Question: I have <URL> file.
'''
// Load a page into the DOM.
$.mobile.loadPage = function (url, options) {
// This function uses deferred notifications to let callers
// know when the page is done loading, or if an error has occurred.
var deferred = $.Deferred(),
// The default loadPage options with overrides specified by
// the caller.
settings = $.extend({}, $.mobile.loadPage.defaults, options),
// The DOM element for the page after it has been loaded.
page = null,
// If the reloadPage option is true, and the page is already
// in the DOM, dupCachedPage will be set to the page element
// so that it can be removed after the new version of the
// page is loaded off the network.
dupCachedPage = null,
// determine the current base url
findBaseWithDefault = function () {
var closestBase = ($.mobile.activePage && getClosestBaseUrl($.mobile.activePage));
return closestBase || documentBase.hrefNoHash;
},
// The absolute version of the URL passed into the function. This
// version of the URL may contain dialog/subpage params in it.
absUrl = path.makeUrlAbsolute(url, findBaseWithDefault());
// If the caller provided data, and we're using "get" request,
// append the data to the URL.
if (settings.data && settings.type === "get") {
absUrl = path.addSearchParams(absUrl, settings.data);
settings.data = undefined;
}
// If the caller is using a "post" request, reloadPage must be true
if (settings.data && settings.type === "post") {
settings.reloadPage = true;
}
// The absolute version of the URL minus any dialog/subpage params.
// In otherwords the real URL of the page to be loaded.
var fileUrl = path.getFilePath(absUrl),
// The version of the Url actually stored in the data-url attribute of
// the page. For embedded pages, it is just the id of the page. For pages
// within the same domain as the document base, it is the site relative
// path. For cross-domain pages (Phone Gap only) the entire absolute Url
// used to load the page.
dataUrl = path.convertUrlToDataUrl(absUrl);
// Make sure we have a pageContainer to work with.
settings.pageContainer = settings.pageContainer || $.mobile.pageContainer;
// Check to see if the page already exists in the DOM.
page = settings.pageContainer.children(":jqmData(url='" + dataUrl + "')");
// If we failed to find the page, check to see if the url is a
// reference to an embedded page. If so, it may have been dynamically
// injected by a developer, in which case it would be lacking a data-url
// attribute and in need of enhancement.
if (page.length === 0 && dataUrl && !path.isPath(dataUrl)) {
page = settings.pageContainer.children("#" + dataUrl)
.attr("data-" + $.mobile.ns + "url", dataUrl);
}
// If we failed to find a page in the DOM, check the URL to see if it
// refers to the first page in the application. If it isn't a reference
// to the first page and refers to non-existent embedded page, error out.
if (page.length === 0) {
if ($.mobile.firstPage && path.isFirstPageUrl(fileUrl)) {
// Check to make sure our cached-first-page is actually
// in the DOM. Some user deployed apps are pruning the first
// page from the DOM for various reasons, we check for this
// case here because we don't want a first-page with an id
// falling through to the non-existent embedded page error
// case. If the first-page is not in the DOM, then we let
// things fall through to the ajax loading code below so
// that it gets reloaded.
if ($.mobile.firstPage.parent().length) {
page = $($.mobile.firstPage);
}
} else if (path.isEmbeddedPage(fileUrl)) {
deferred.reject(absUrl, options);
return deferred.promise();
}
}
// Reset base to the default document base.
if (base) {
base.reset();
}
// If the page we are interested in is already in the DOM,
// and the caller did not indicate that we should force a
// reload of the file, we are done. Otherwise, track the
// existing page as a duplicated.
if (page.length) {
if (!settings.reloadPage) {
enhancePage(page, settings.role);
deferred.resolve(absUrl, options, page);
return deferred.promise();
}
dupCachedPage = page;
}
var mpc = settings.pageContainer,
pblEvent = new $.Event("pagebeforeload"),
triggerData = { url: url, absUrl: absUrl, dataUrl: dataUrl, deferred: deferred, options: settings };
// Let listeners know we're about to load a page.
mpc.trigger(pblEvent, triggerData);
// If the default behavior is prevented, stop here!
if (pblEvent.isDefaultPrevented()) {
return deferred.promise();
}
if (settings.showLoadMsg) {
// This configurable timeout allows cached pages a brief delay to load without showing a message
var loadMsgDelay = setTimeout(function () {
$.mobile.showPageLoadingMsg();
}, settings.loadMsgDelay),
// Shared logic for clearing timeout and removing message.
hideMsg = function () {
// Stop message show timer
clearTimeout(loadMsgDelay);
// Hide loading message
$.mobile.hidePageLoadingMsg();
};
}
if (!($.mobile.allowCrossDomainPages || path.isSameDomain(documentUrl, absUrl))) {
deferred.reject(absUrl, options);
} else {
// Load the new page.
$.ajax({
url: fileUrl,
type: settings.type,
data: settings.data,
dataType: "html",
success: function (html, textStatus, xhr) {
//pre-parse html to check for a data-url,
//use it as the new fileUrl, base path, etc
var all = $("<div></div>"),
//page title regexp
newPageTitle = html.match(/<title[^>]*>([^<]*)/) && RegExp.$1,
// TODO handle dialogs again
pageElemRegex = new RegExp("(<[^>]+\bdata-" + $.mobile.ns + "role=["']?page["']?[^>]*>)"),
dataUrlRegex = new RegExp("\bdata-" + $.mobile.ns + "url=["']?([^"'>]*)["']?");
// data-url must be provided for the base tag so resource requests can be directed to the
// correct url. loading into a temprorary element makes these requests immediately
if (pageElemRegex.test(html)
&& RegExp.$1
&& dataUrlRegex.test(RegExp.$1)
&& RegExp.$1) {
url = fileUrl = path.getFilePath(RegExp.$1);
}
if (base) {
base.set(fileUrl);
}
//workaround to allow scripts to execute when included in page divs
all.get(0).innerHTML = html;
page = all.find(":jqmData(role='page'), :jqmData(role='dialog')").first();
//if page elem couldn't be found, create one and insert the body element's contents
if (!page.length) {
page = $("<div data-" + $.mobile.ns + "role='page'>" + html.split(/<\/?body[^>]*>/gmi)[1] + "</div>");
}
if (newPageTitle && !page.jqmData("title")) {
if (~newPageTitle.indexOf("&")) {
newPageTitle = $("<div>" + newPageTitle + "</div>").text();
}
page.jqmData("title", newPageTitle);
}
//rewrite src and href attrs to use a base url
if (!$.support.dynamicBaseTag) {
var newPath = path.get(fileUrl);
page.find("[src], link[href], a[rel='external'], :jqmData(ajax='false'), a[target]").each(function () {
var thisAttr = $(this).is('[href]') ? 'href' :
$(this).is('[src]') ? 'src' : 'action',
thisUrl = $(this).attr(thisAttr);
// XXX_jblas: We need to fix this so that it removes the document
// base URL, and then prepends with the new page URL.
//if full path exists and is same, chop it - helps IE out
thisUrl = thisUrl.replace(location.protocol + '//' + location.host + location.pathname, '');
if (!/^(\w+:|#|\/)/.test(thisUrl)) {
$(this).attr(thisAttr, newPath + thisUrl);
}
});
}
//append to page and enhance
// TODO taging a page with external to make sure that embedded pages aren't removed
// by the various page handling code is bad. Having page handling code in many
// places is bad. Solutions post 1.0
page
.attr("data-" + $.mobile.ns + "url", path.convertUrlToDataUrl(fileUrl))
.attr("data-" + $.mobile.ns + "external-page", true)
.appendTo(settings.pageContainer);
// wait for page creation to leverage options defined on widget
page.one('pagecreate', $.mobile._bindPageRemove);
enhancePage(page, settings.role);
// Enhancing the page may result in new dialogs/sub pages being inserted
// into the DOM. If the original absUrl refers to a sub-page, that is the
// real page we are interested in.
if (absUrl.indexOf("&" + $.mobile.subPageUrlKey) > -1) {
page = settings.pageContainer.children(":jqmData(url='" + dataUrl + "')");
}
//bind pageHide to removePage after it's hidden, if the page options specify to do so
// Remove loading message.
if (settings.showLoadMsg) {
hideMsg();
}
// Add the page reference and xhr to our triggerData.
triggerData.xhr = xhr;
triggerData.textStatus = textStatus;
triggerData.page = page;
// Let listeners know the page loaded successfully.
settings.pageContainer.trigger("pageload", triggerData);
deferred.resolve(absUrl, options, page, dupCachedPage);
},
error: function (xhr, textStatus, errorThrown) {
//set base back to current path
if (base) {
base.set(path.get());
}
// Add error info to our triggerData.
triggerData.xhr = xhr;
triggerData.textStatus = textStatus;
triggerData.errorThrown = errorThrown;
var plfEvent = new $.Event("pageloadfailed");
// Let listeners know the page load failed.
settings.pageContainer.trigger(plfEvent, triggerData);
// If the default behavior is prevented, stop here!
// Note that it is the responsibility of the listener/handler
// that called preventDefault(), to resolve/reject the
// deferred object within the triggerData.
if (plfEvent.isDefaultPrevented()) {
return;
}
// Remove loading message.
if (settings.showLoadMsg) {
// Remove loading message.
hideMsg();
//show error message
$("<div class='ui-loader ui-overlay-shadow ui-body-e ui-corner-all'><h1>" + $.mobile.pageLoadErrorMessage + "</h1></div>")
.css({ "display": "block", "opacity": 0.96, "top": $window.scrollTop() + 100 })
.appendTo(settings.pageContainer)
.delay(800)
.fadeOut(400, function () {
$(this).remove();
});
}
deferred.reject(absUrl, options);
}
});
}
return deferred.promise();
};
'''
This is the code for showing an error message '"Error Loading Page"' for error in page. Here i want to show alert message for net connection failure as '"Please check your net connection"' instead of the below image.

<URL>
Please tell me where i can check that condition and where i have to change the error message?
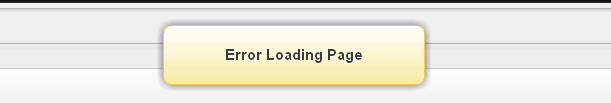
Answer: As both @shkschneider and @codemonkey have suggested you need to set this option on mobileinit
Example:
'''
$(document).bind("mobileinit", function(){
$.mobile.pageLoadErrorMessage = "Please check your net connection";
});
'''
Linking the jQM 1.0.1 docs:
- <URL>
Here is a example:
- <URL>
Now if you have the ability to upgrade jQM to 1.1.1 you might try something like this:
'''
//use theme swatch "b", a custom message, and no spinner
$.mobile.showPageLoadingMsg("b", "Please check your net connection", true);
// hide after delay
setTimeout( $.mobile.hidePageLoadingMsg, 1500 );
'''
Docs:
- <URL>
UPDATE:
Another thought is to use a plugin to achieve something like you want, Does something like this work?
- <URL>